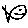
Label: fish